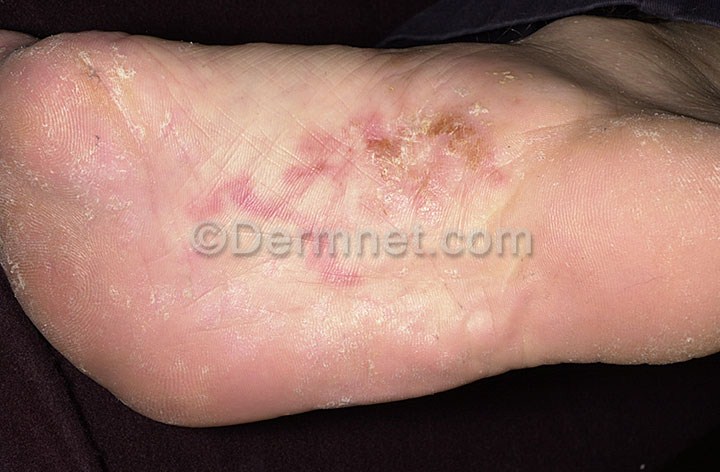
Disease: Scabies Lyme Disease and other Infestations and Bites